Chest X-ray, AP view. Patient: 21 years old, sex F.
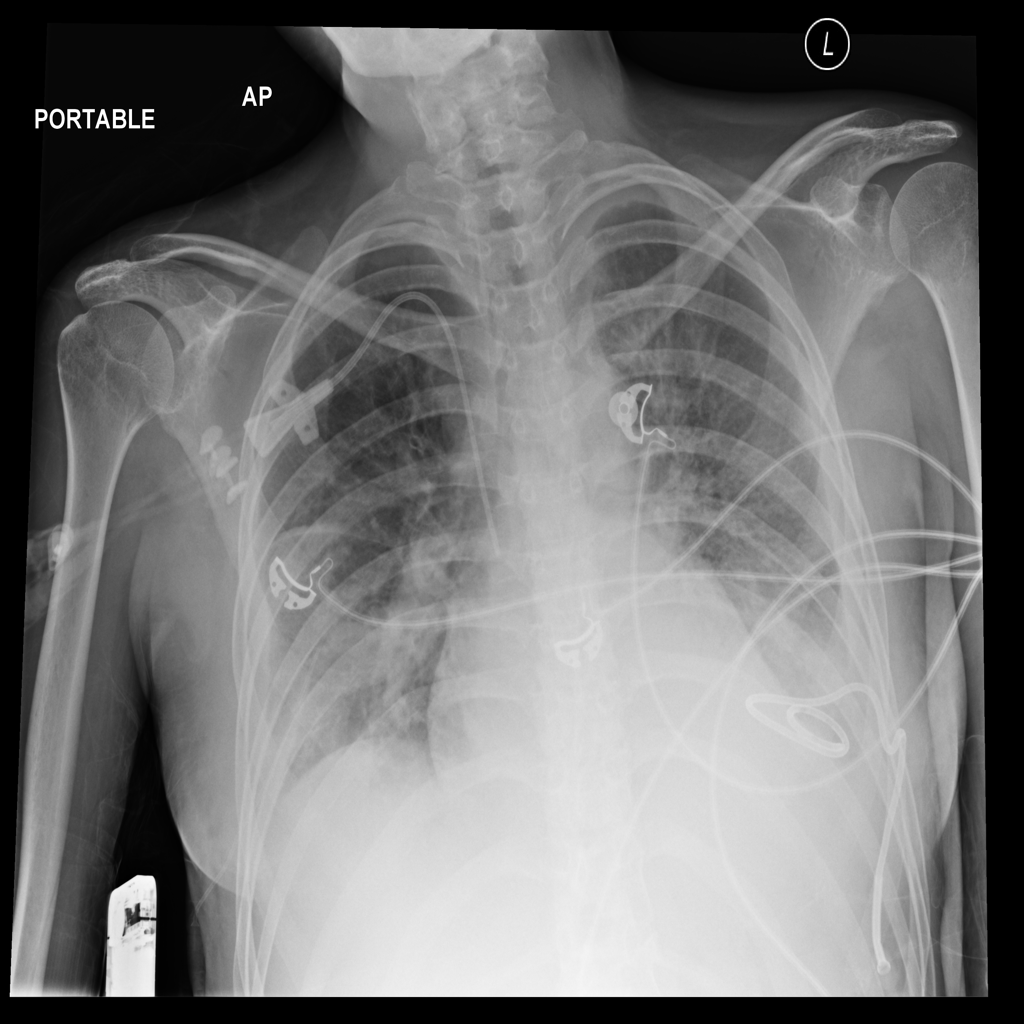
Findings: Atelectasis, Effusion